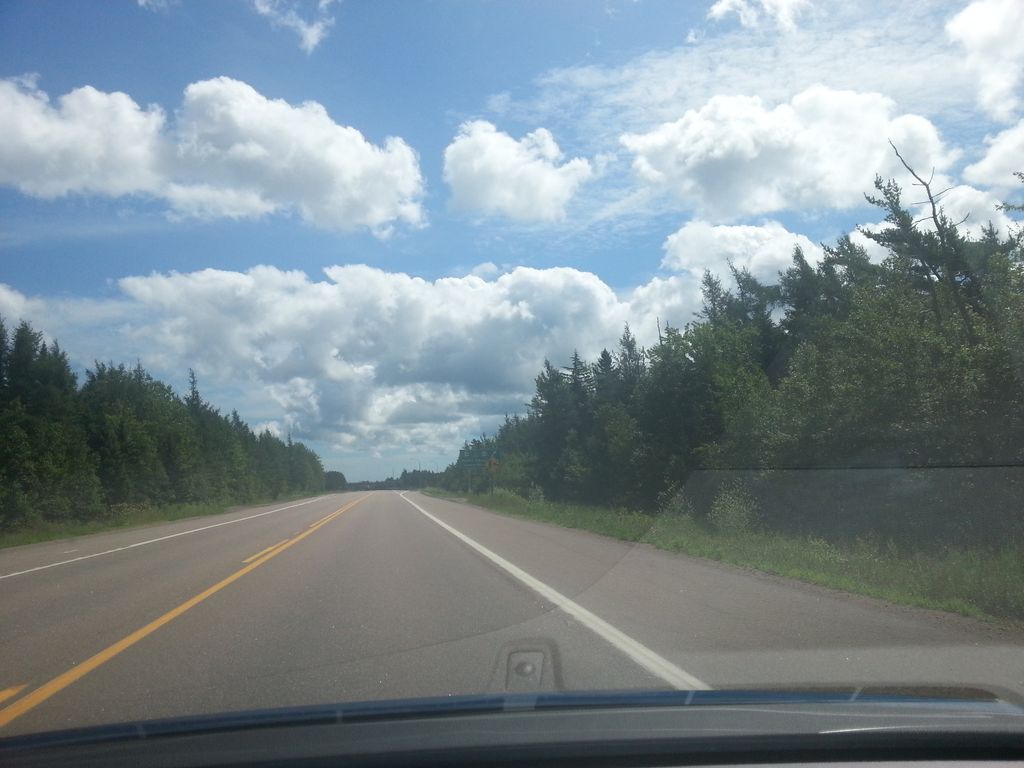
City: charlottetown